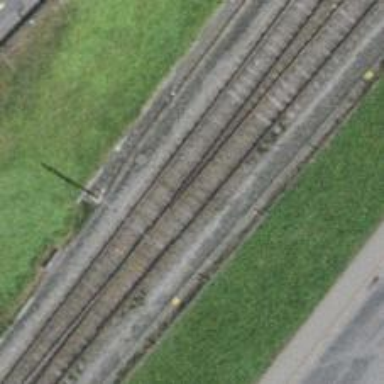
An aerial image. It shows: Single railway track with electrification through contact line.